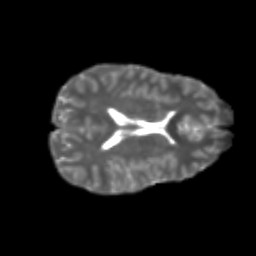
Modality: T2w
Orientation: axial
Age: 21
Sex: male
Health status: healthy
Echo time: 0.074 s